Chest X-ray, PA view. Patient: 34 years old, sex F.
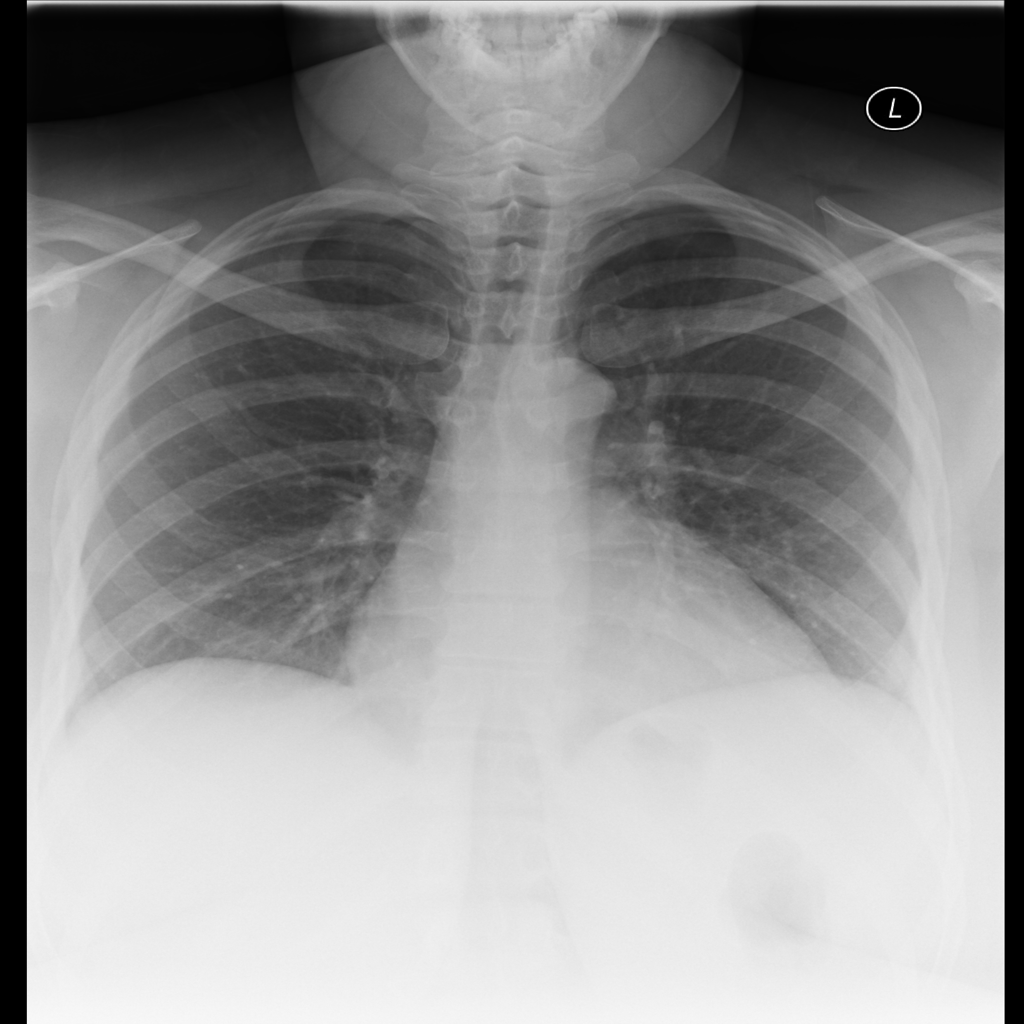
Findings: No Finding